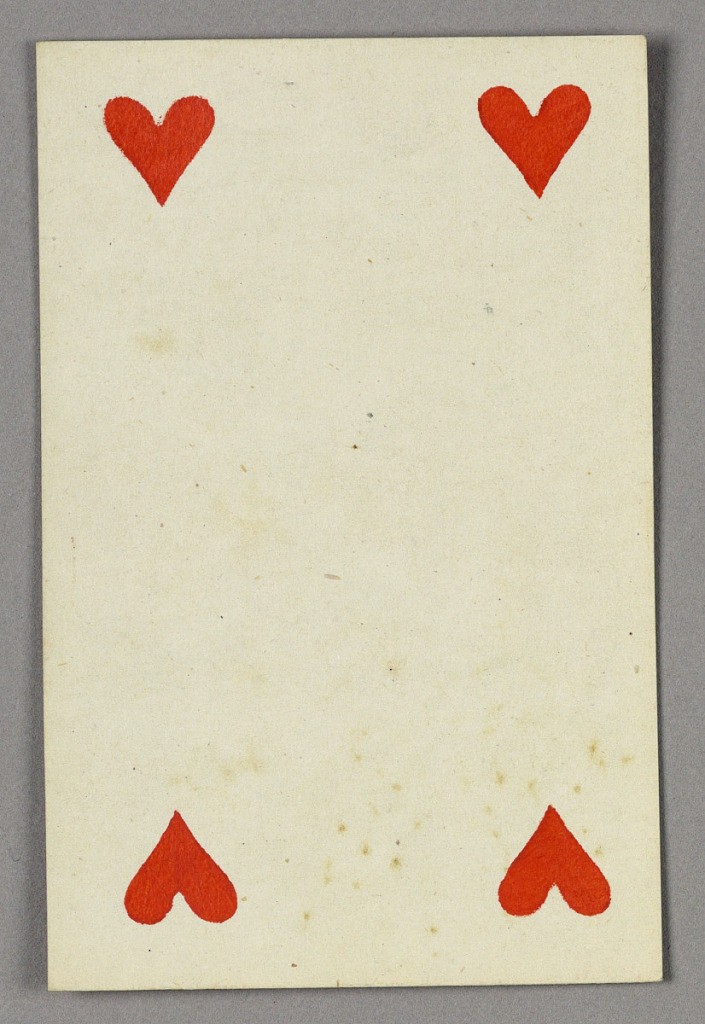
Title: Four of Hearts from Set of "Jeu Imperial–Second Empire–Napoleon III" Playing Cards
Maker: B.P. Grimaud, Paris, France
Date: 1858
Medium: Lithograph on glazed paper
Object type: Playing Card
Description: Four of Hearts from Set of "Jeu Imperial-Second Empire-Napoleon III" Playing Cards.